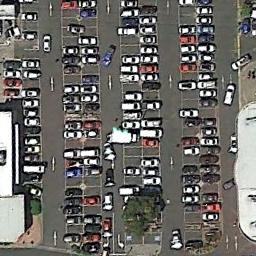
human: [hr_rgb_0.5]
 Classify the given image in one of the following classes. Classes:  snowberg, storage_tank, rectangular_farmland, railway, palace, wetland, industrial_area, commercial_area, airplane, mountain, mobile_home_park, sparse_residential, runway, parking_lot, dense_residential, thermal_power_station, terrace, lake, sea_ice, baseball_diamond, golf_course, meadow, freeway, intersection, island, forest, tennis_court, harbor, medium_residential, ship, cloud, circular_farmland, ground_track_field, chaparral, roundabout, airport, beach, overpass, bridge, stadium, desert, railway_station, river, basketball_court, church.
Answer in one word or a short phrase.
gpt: parking_lot